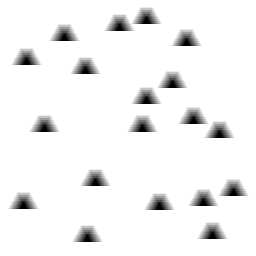
Squares: 0
Triangles: 19
Stars: 0
Total shapes: 19